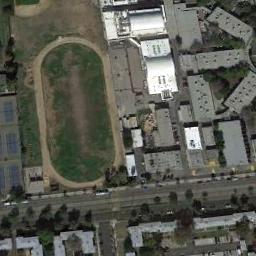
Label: ground_track_field